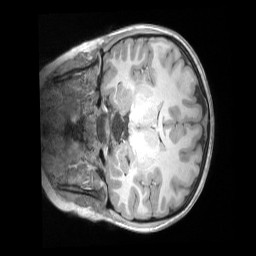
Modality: T1w
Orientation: coronal
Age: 8
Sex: male
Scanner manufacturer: siemens
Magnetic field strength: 3 T
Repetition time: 2.53 s
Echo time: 0.00164 s